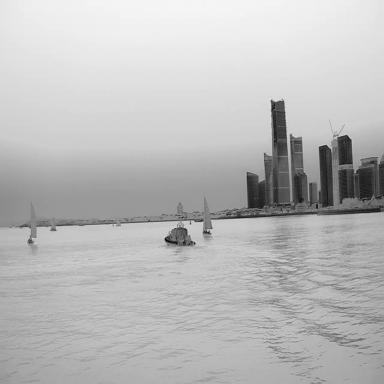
There is a canoe in the infrared image.